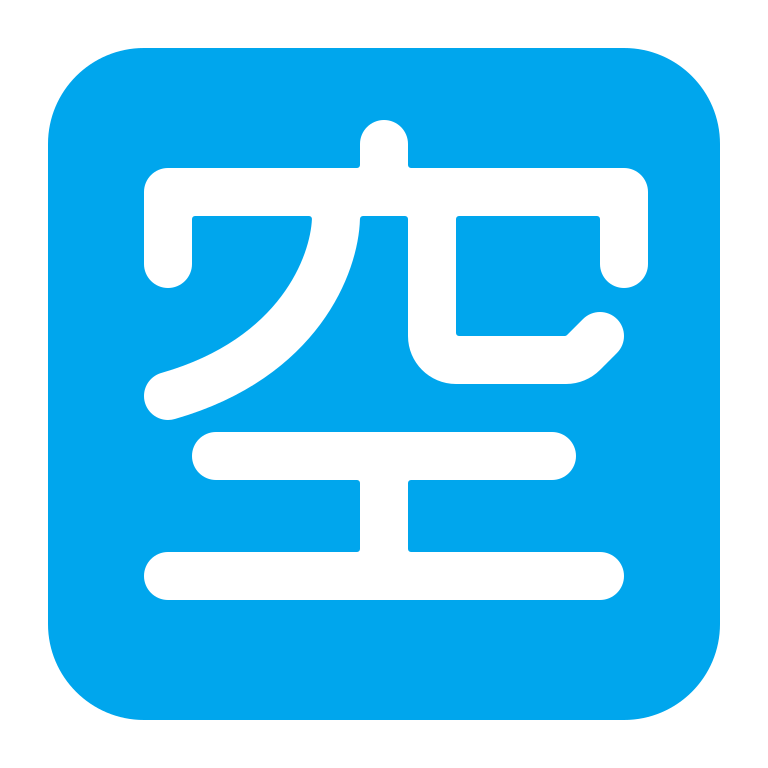
japanese vacancy button flat